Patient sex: M
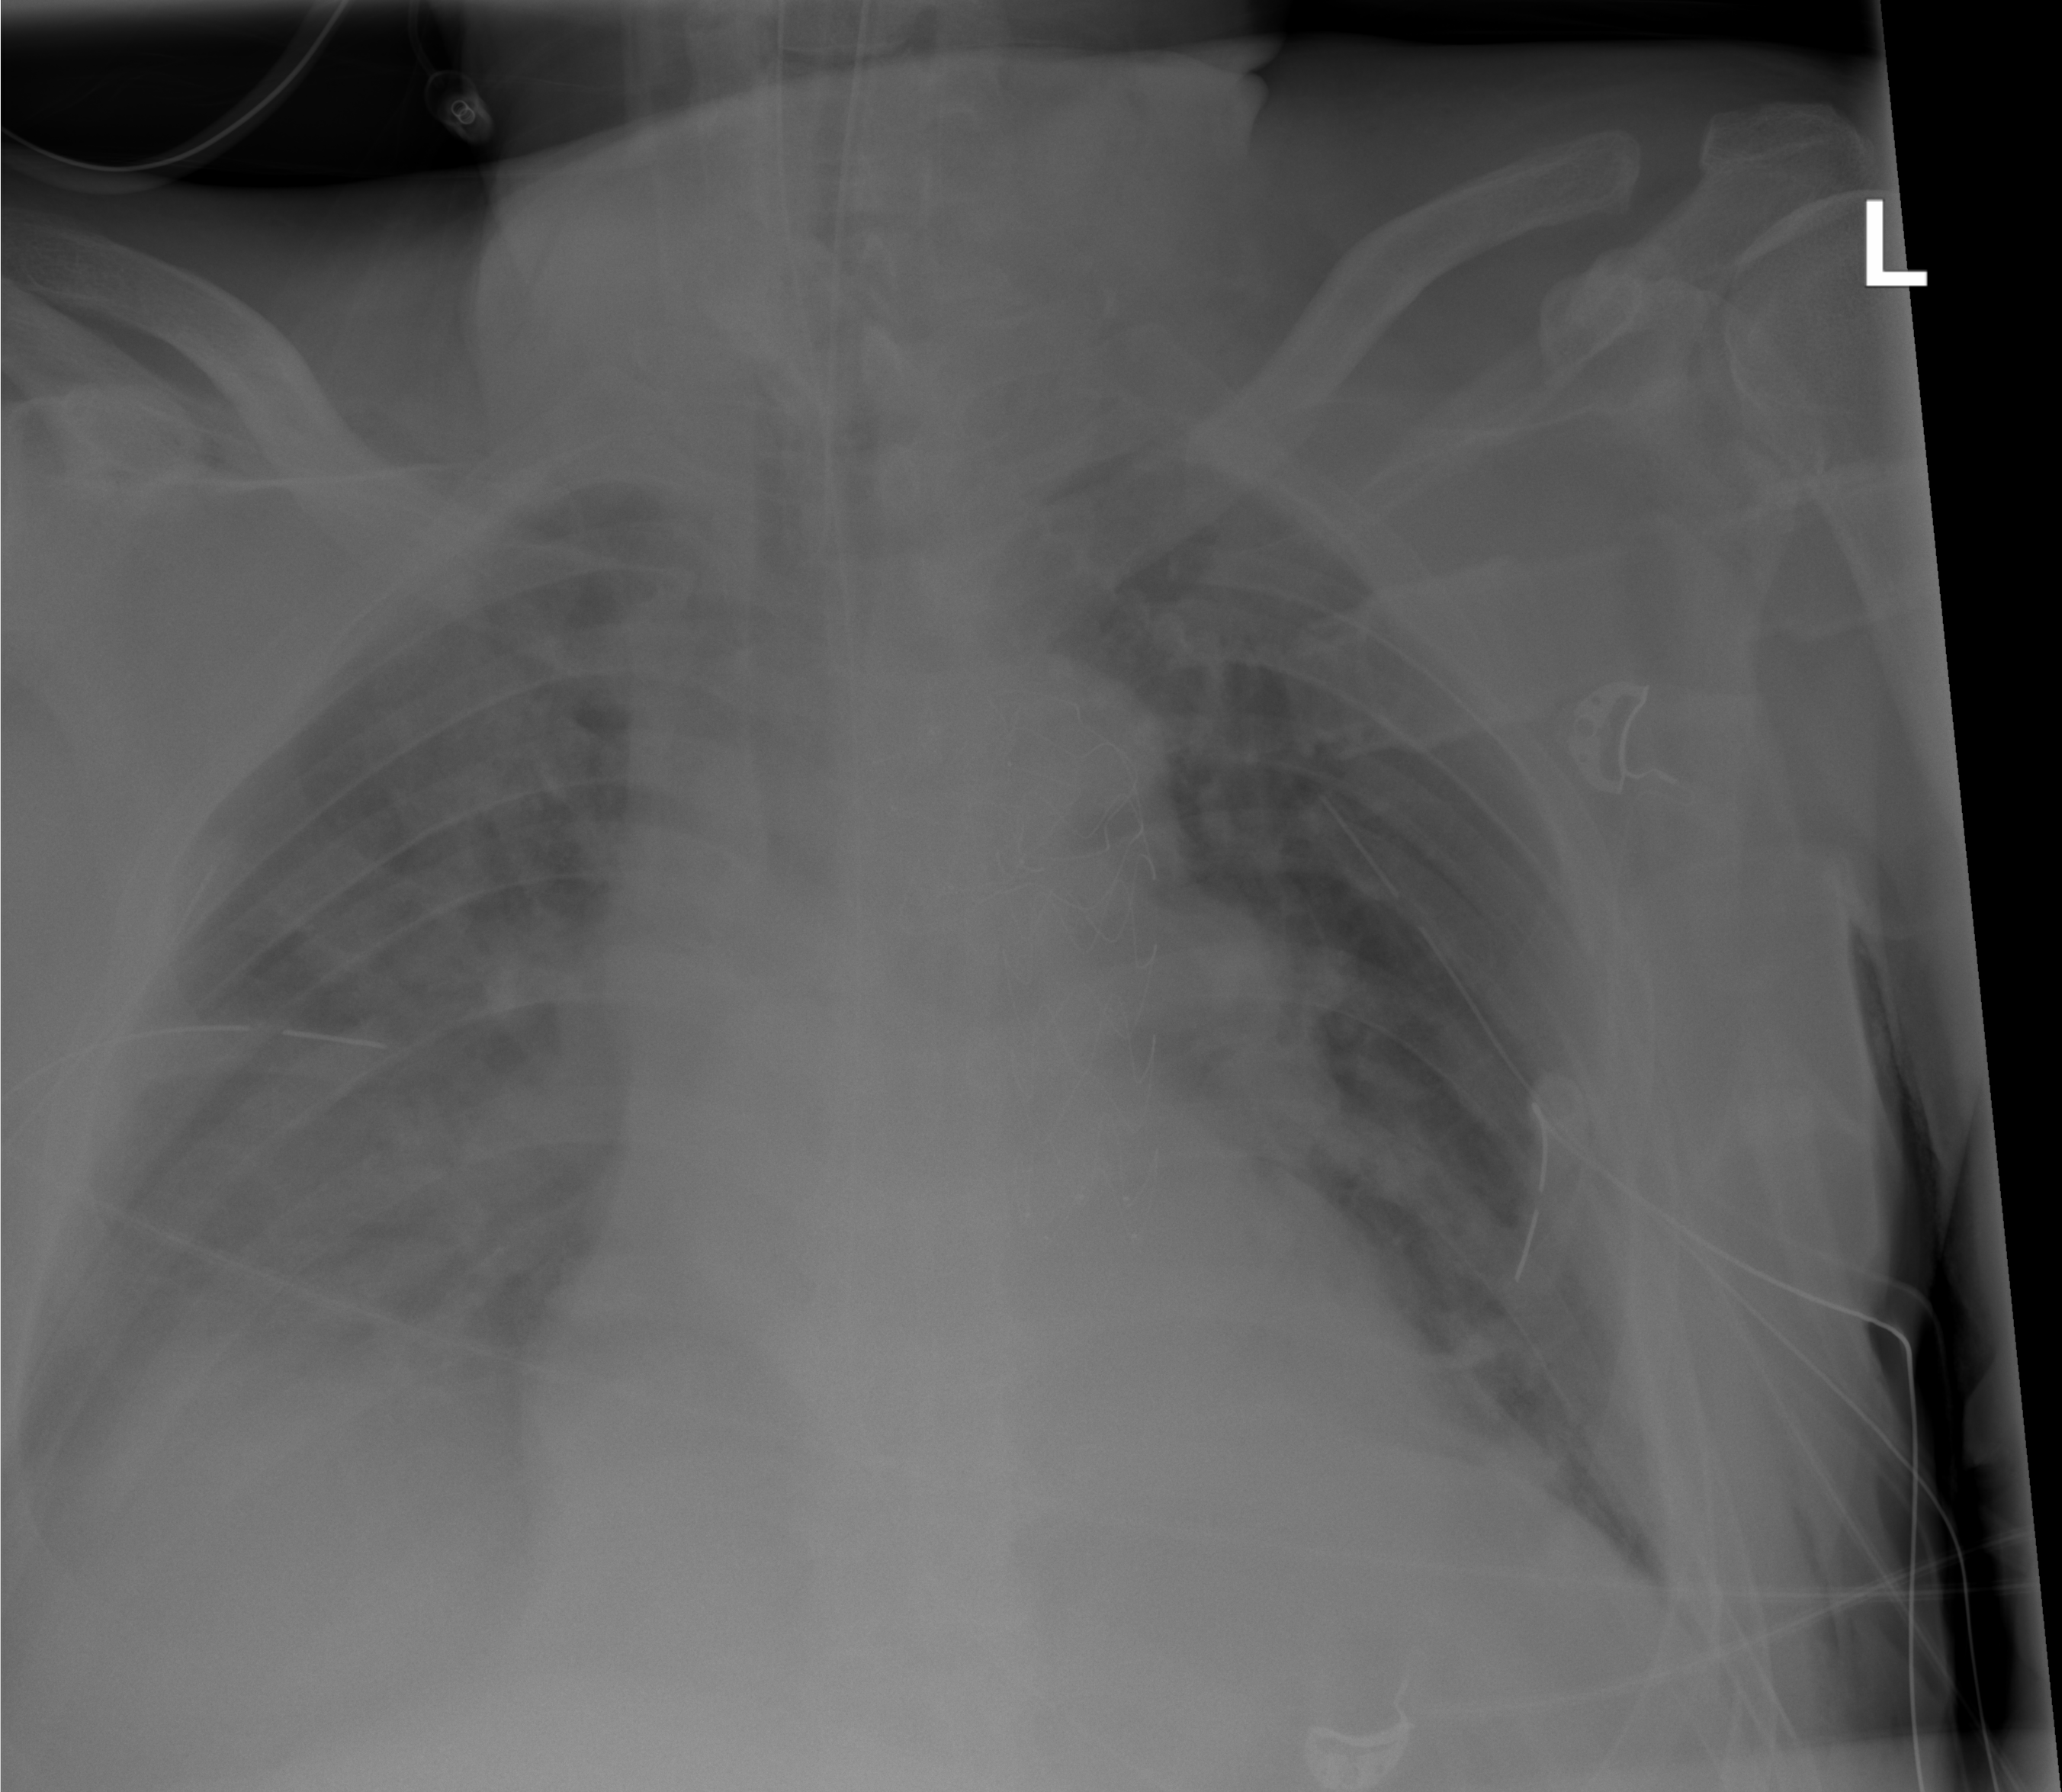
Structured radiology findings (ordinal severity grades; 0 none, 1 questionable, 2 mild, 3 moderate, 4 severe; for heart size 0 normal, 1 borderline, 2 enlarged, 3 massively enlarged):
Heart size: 0
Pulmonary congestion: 0
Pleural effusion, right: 0
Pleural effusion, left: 0
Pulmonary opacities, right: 3
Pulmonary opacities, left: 3
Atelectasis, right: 3
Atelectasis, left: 3